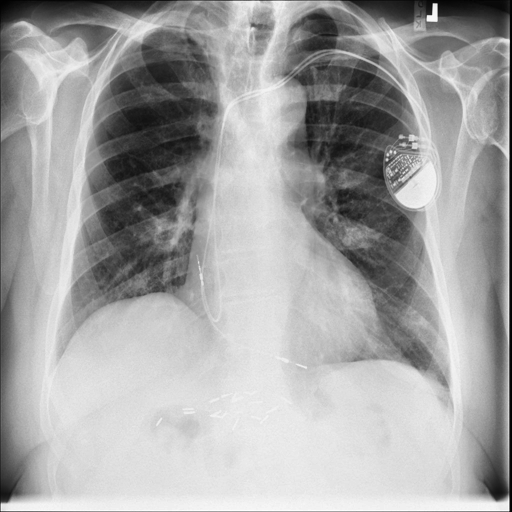
Finding: NORMAL